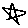
Label: star